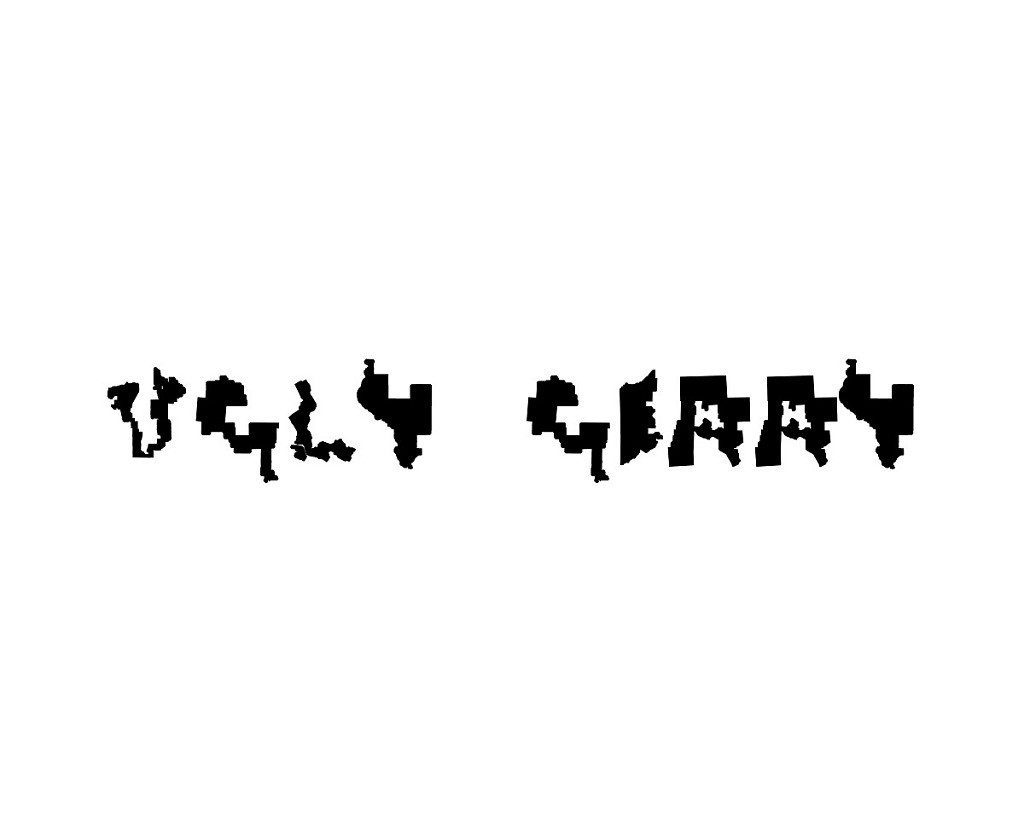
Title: Ugly Gerry
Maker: Ben Doessel, American, b. 1987
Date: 2019
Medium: Digital typeface
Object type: Digital typeface
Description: Font system consisting of uppercase Roman letters (A-Z) and selected special characters made from gerrymandered U.S. congressional districts. Made with Fontself, Adobe Illustrator. File format: OTF.